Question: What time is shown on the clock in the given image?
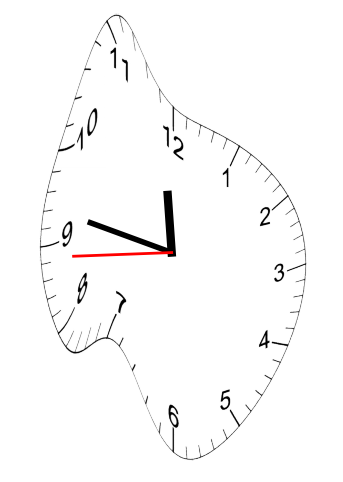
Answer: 11:46:44